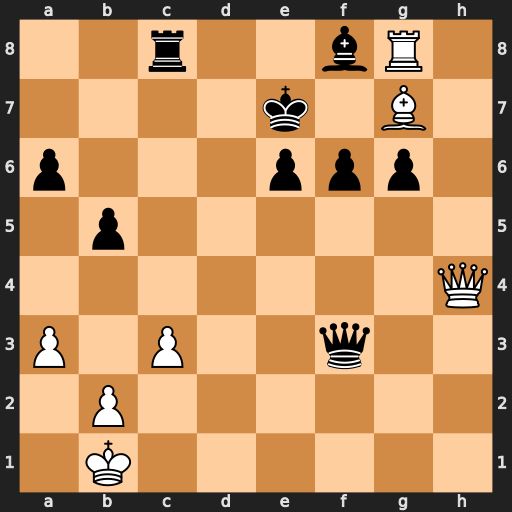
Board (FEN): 2r2bR1/4k1B1/p3ppp1/1p6/7Q/P1P2q2/1P6/1K6
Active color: w
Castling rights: -
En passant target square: -
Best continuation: Bxf8+ Rxf8 Qb4+ Kd7 Rxf8